Interaction volume radius: 5 \u00c5
Interaction volume height: 35 \u00c5
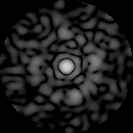
Disorder parameter: 0.8541